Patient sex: F
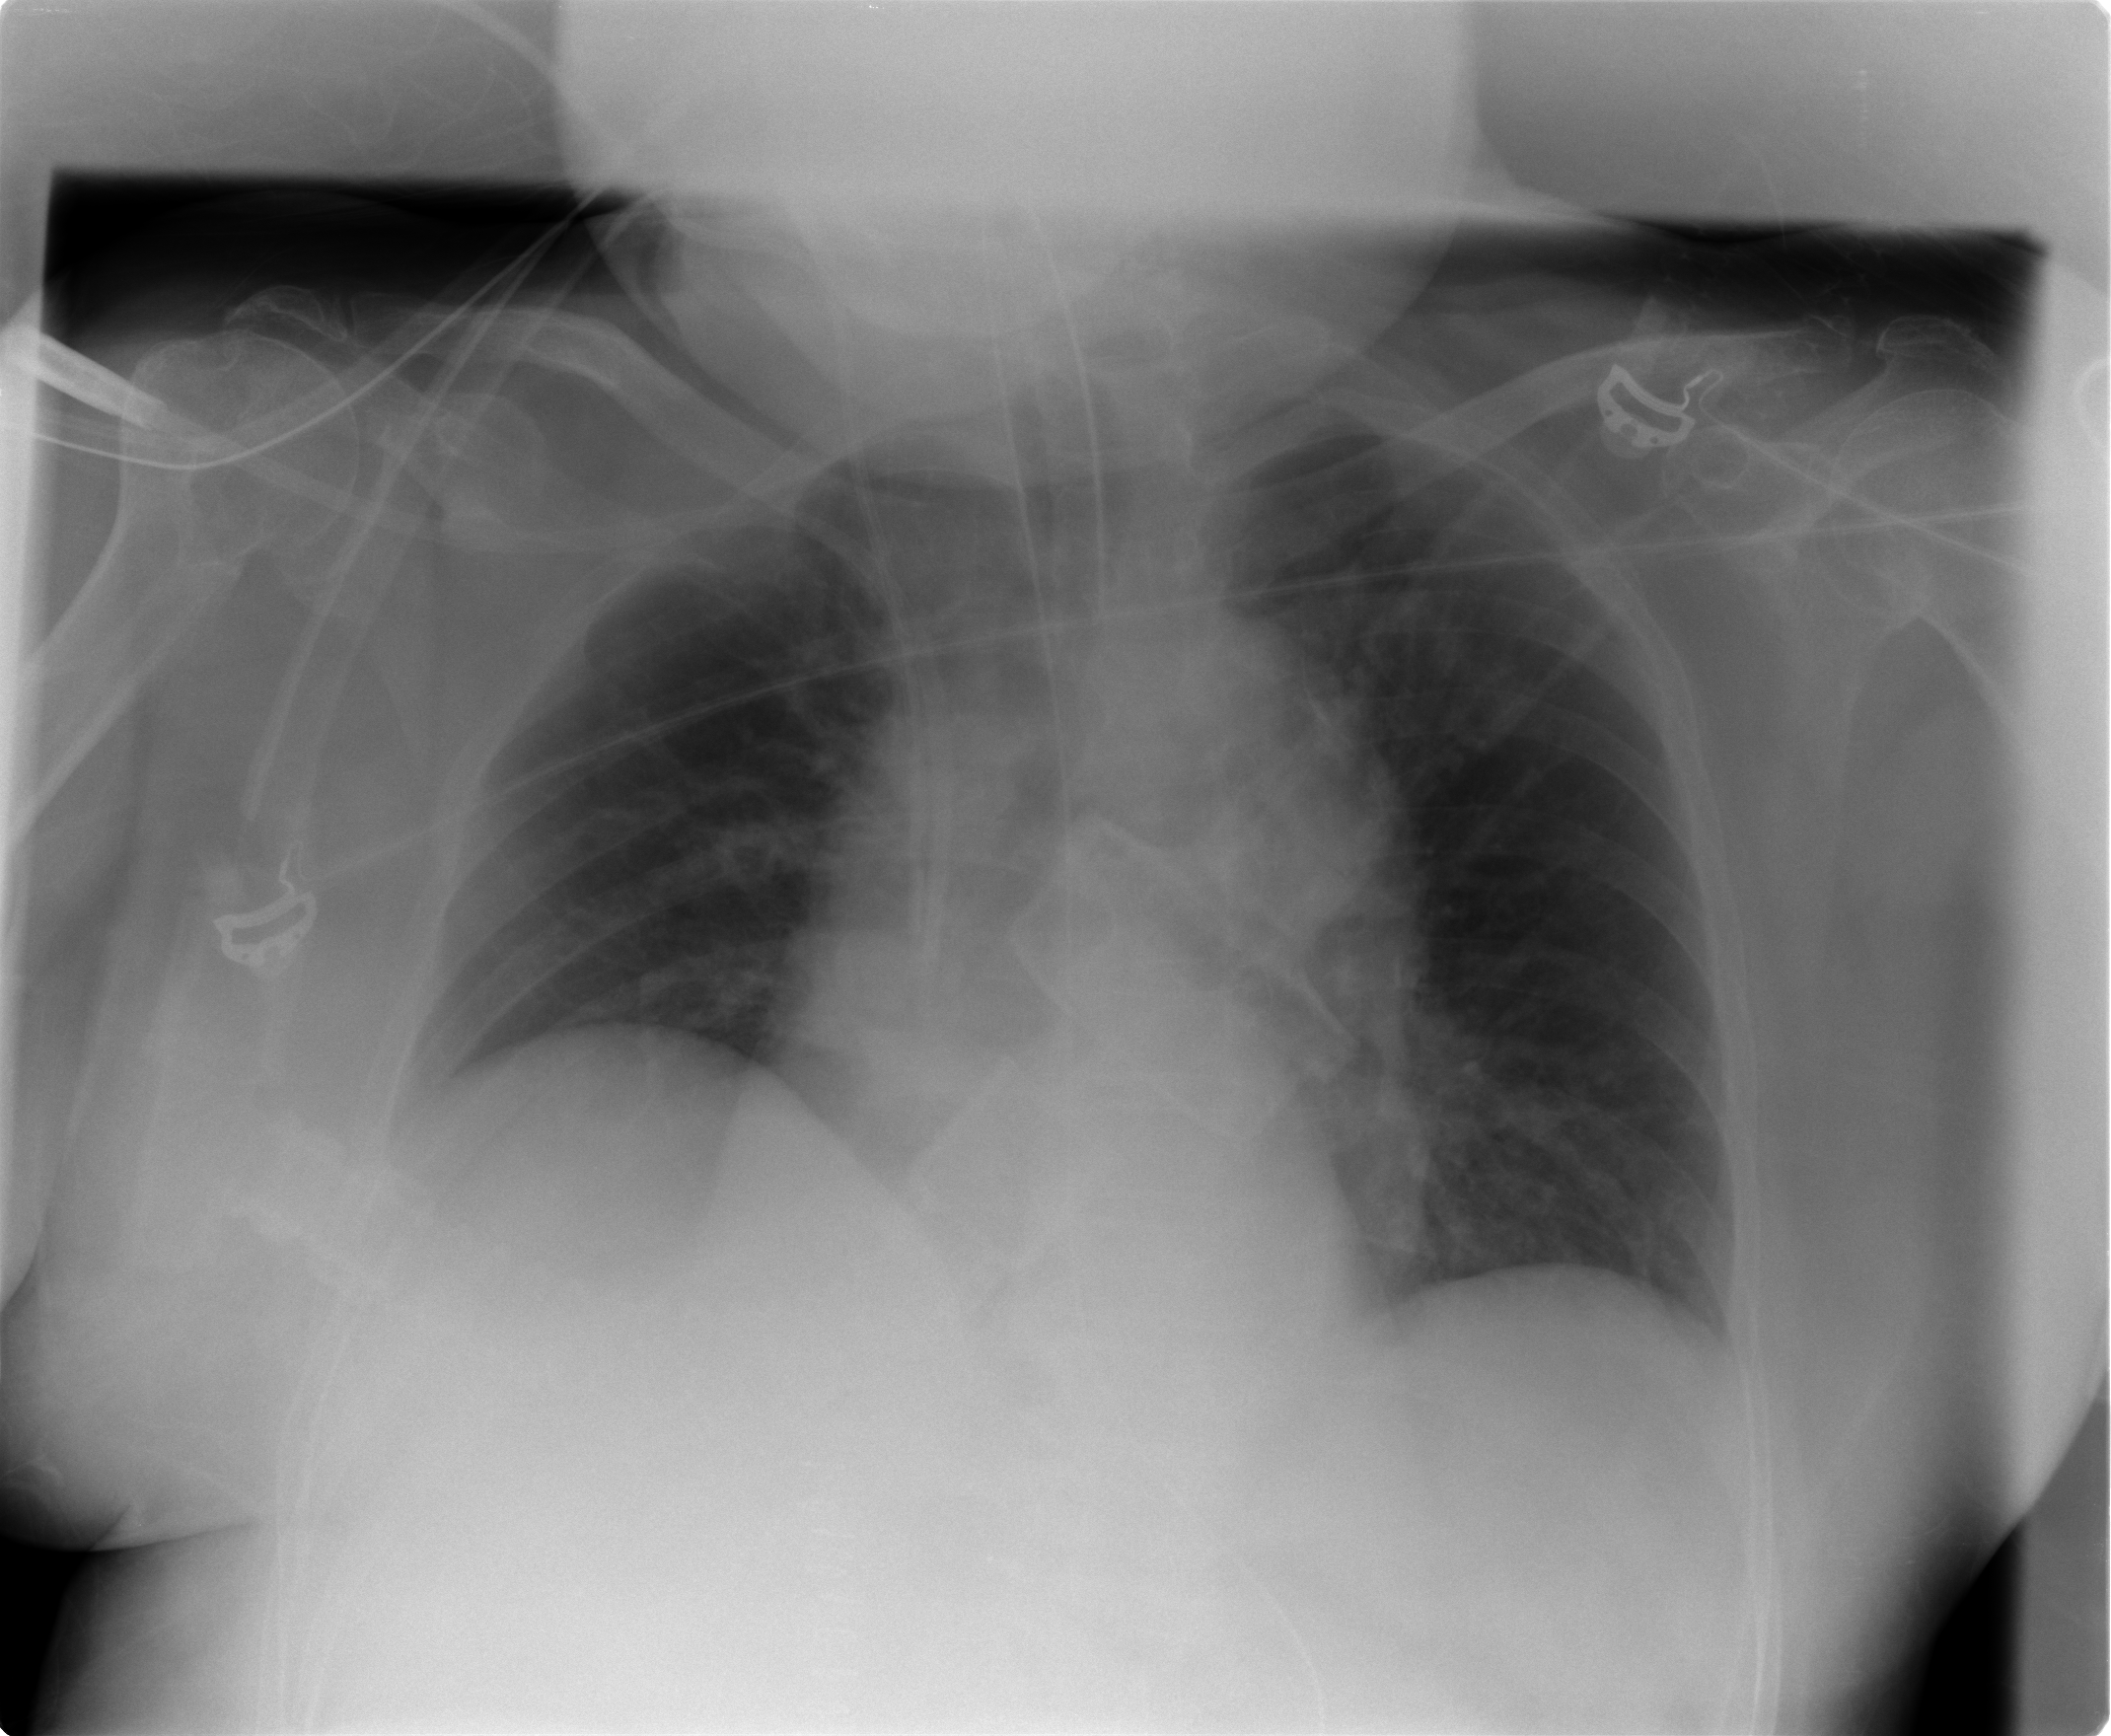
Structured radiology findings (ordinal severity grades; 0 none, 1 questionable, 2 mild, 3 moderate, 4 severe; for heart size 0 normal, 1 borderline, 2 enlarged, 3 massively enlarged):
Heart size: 2
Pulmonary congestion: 2
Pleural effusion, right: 0
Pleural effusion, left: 0
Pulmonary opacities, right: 0
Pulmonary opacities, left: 0
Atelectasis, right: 0
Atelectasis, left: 0